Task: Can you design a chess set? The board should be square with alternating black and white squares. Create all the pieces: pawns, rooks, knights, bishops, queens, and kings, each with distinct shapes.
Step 3911:
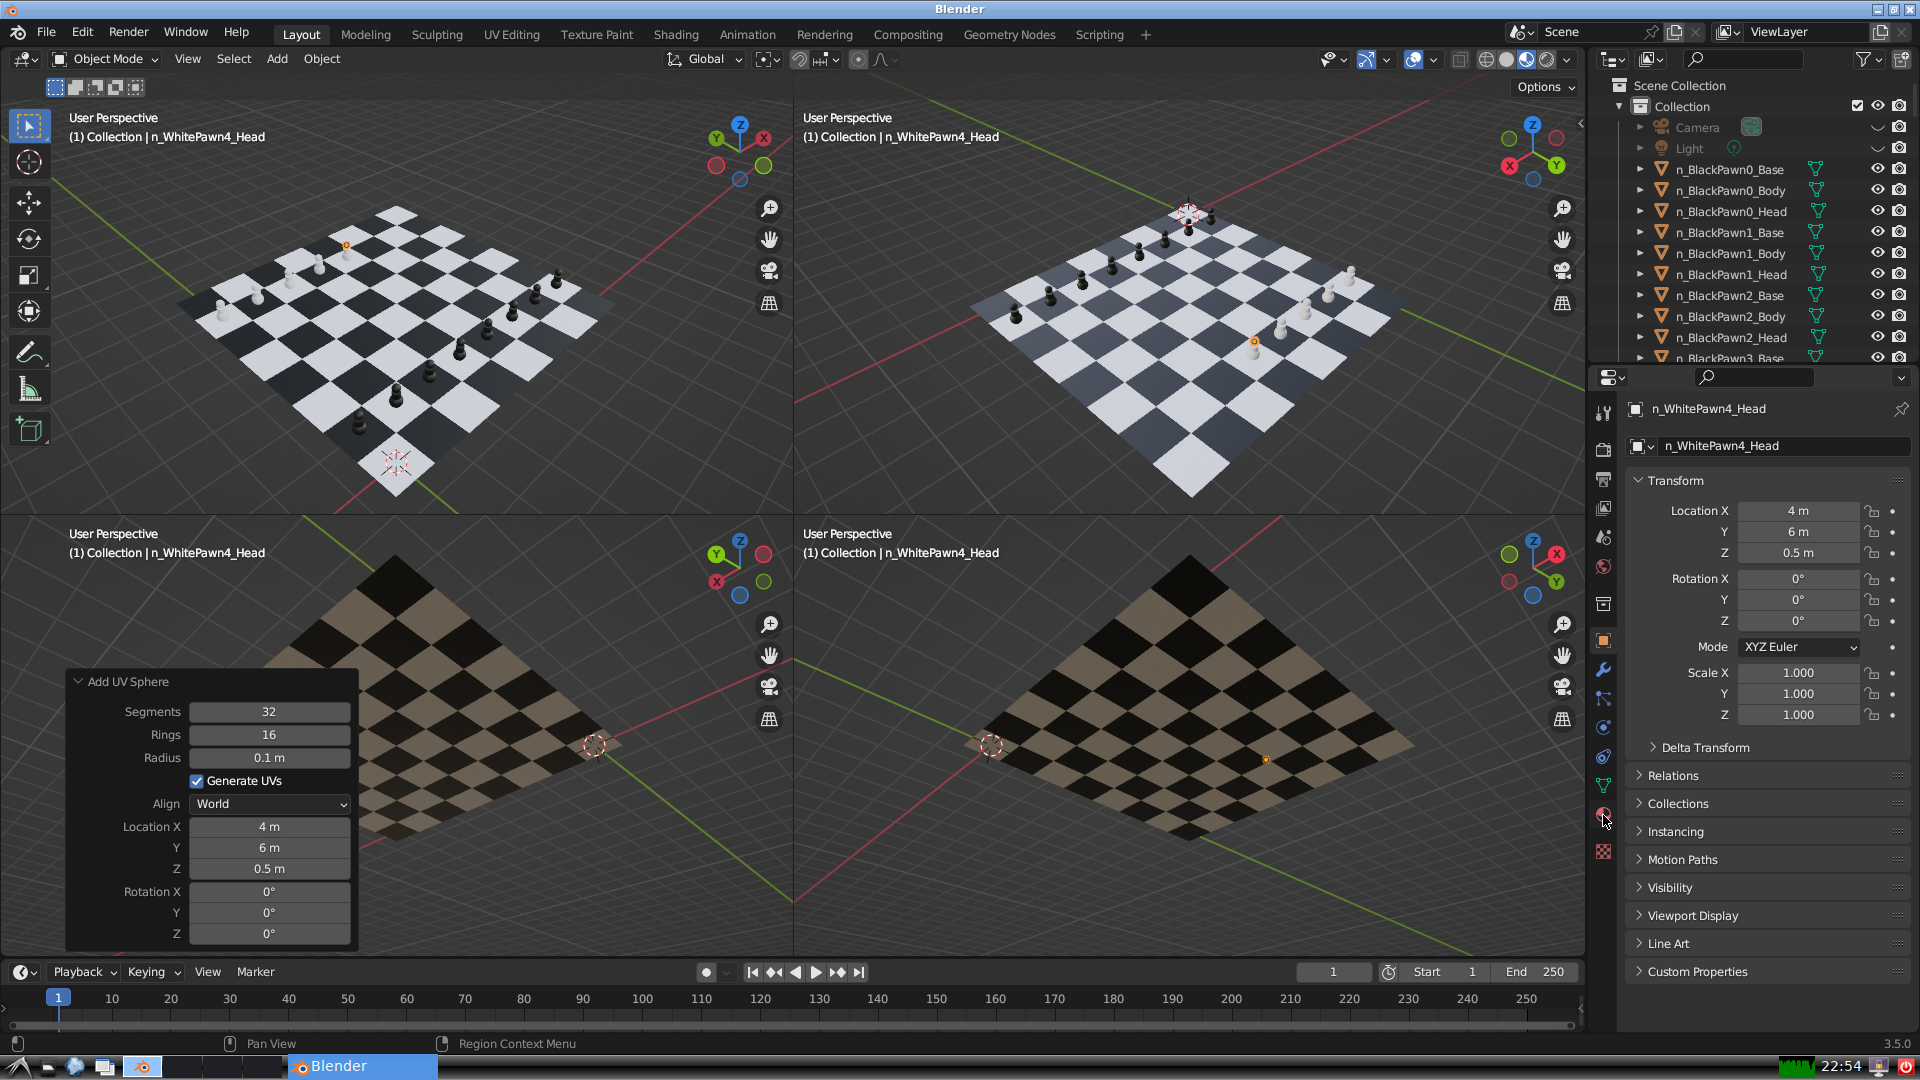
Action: click: no